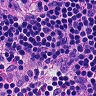
Metastatic tissue present: no